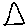
Label: triangle